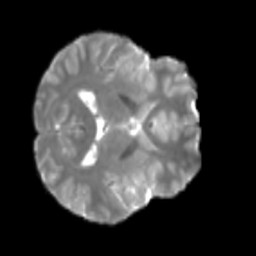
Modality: T2w
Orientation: axial
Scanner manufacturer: siemens
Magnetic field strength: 3 T
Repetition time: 4 s
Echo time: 0.0594 s